Question: I am trying to call a stored procedure when I click a button in a winform. The stored procedure has an insert statement where the value 'boardID = @newGameID'.
'newGameID' references a value that is passed in in my c# code. As a test I have made that value 1. Here is my stored procedure:
'''
delimiter //
create procedure loopData()
BEGIN
DECLARE i int DEFAULT 0;
WHILE i <= 62 DO
INSERT INTO tbl_tile (boardID) VALUES(@newGameID);
SET i = i + 1;
END WHILE;
END//
delimiter ;
'''
And here is my c# code that is linked to the button:
'''
private void Tile()
{
var connectionString = "server=localhost;password=1234;user id=root;persistsecurityinfo=True;database=dat602_assessmentdb_m2";
using (var connection = new MySqlConnection(connectionString))
{
MySqlCommand command = new MySqlCommand("loopData", connection);
command.CommandType = CommandType.StoredProcedure;
command.Parameters.AddWithValue("newGameID", 1);
command.Connection.Open();
var result = command.ExecuteNonQuery();
command.Connection.Close();
}
}
'''
When I run the winform, I get this error:

I'm not sure if I have structured this correctly, but I would have thought that when I do 'command.Parameters.AddWithValue("newGameID", 1)', it would set the parameter value in the stored procedure to 1. How might I fix this or is there a better way to approach this?
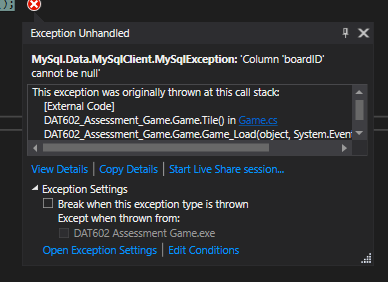
Answer: The problem is that the sql stored procedure that you invoke, does not have any parameters! The stored procedure does refer to a within its body, but that's not part of the sql statement your are passing.
You should change the stored procedure to have a parameter and then you can pass it the way you do:
'''
delimiter //
create procedure loopData(IN newGameID int)
BEGIN
DECLARE i int DEFAULT 0;
WHILE i <= 62 DO
INSERT INTO tbl_tile (boardID) VALUES(newGameID);
SET i = i + 1;
END WHILE;
END//
delimiter ;
'''
You can now use your c# code to pass a parameter to your stored procedure.
Warning: my solution fixes the error message in the question only! The body of the stored procedure does not make too much sense to me, as it is trying to insert the passed value 63 times into tbl_title table. If this field is the primary key as its name suggests, then you will get an duplicate key error whenever you invoke this stored procedure. Fixing this is beyond the scope of this question as there is no information how this should work and the question was not about a duplicate key error.